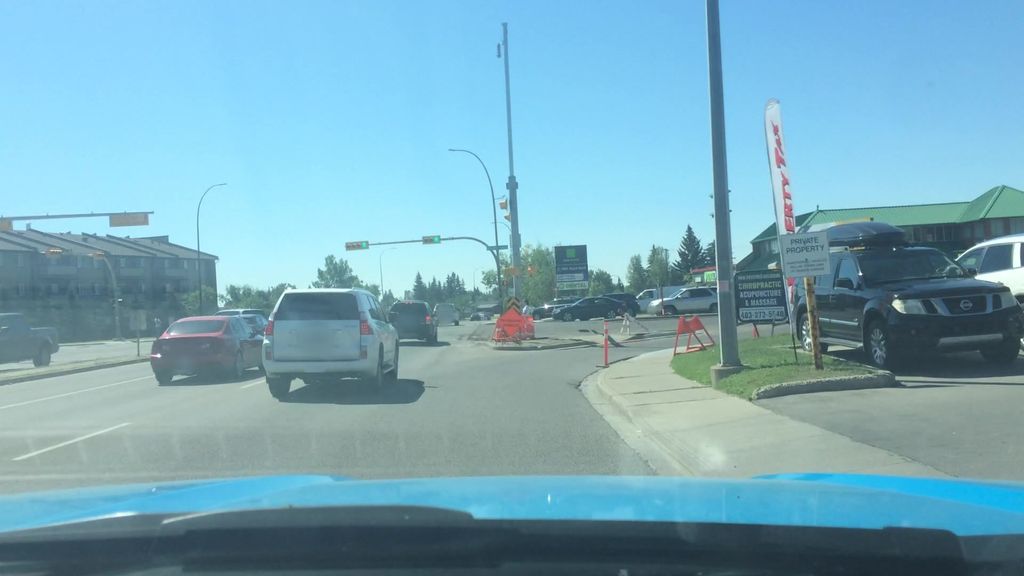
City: calgary